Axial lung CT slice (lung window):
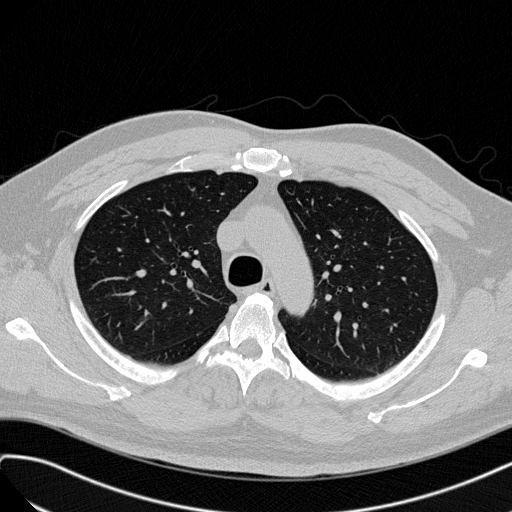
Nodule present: no